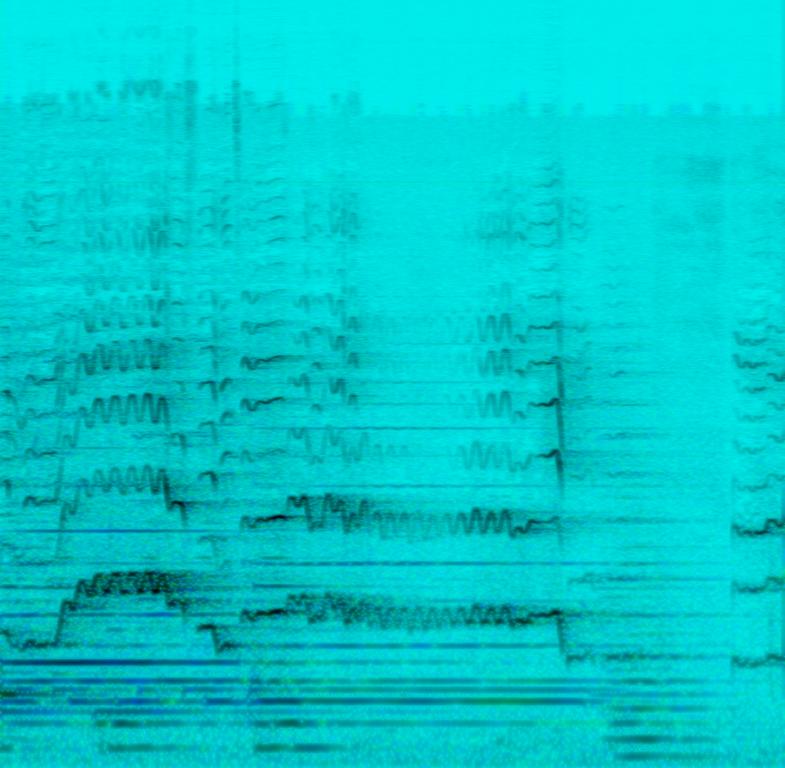
A female opera singer sings this high pitched lyrical melody. The song tempo is slow with a philharmonic orchestra accompaniment, with a string section harmony and pizzicato violin play. The song is extremely emotional and spirited. The song is a vintage opera hit.